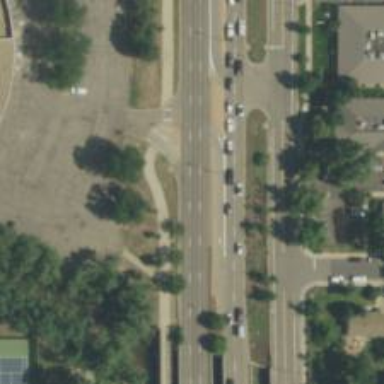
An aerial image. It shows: Primary road with asphalt surface. There is separate sidewalk.